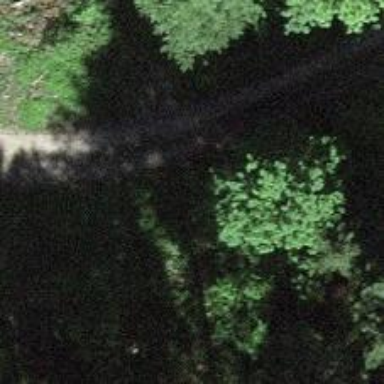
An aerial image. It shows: Unpaved track with grade2 tracktype.